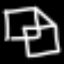
Label: square